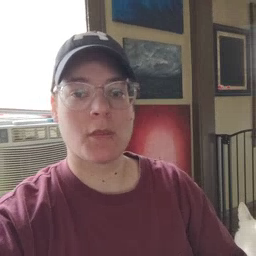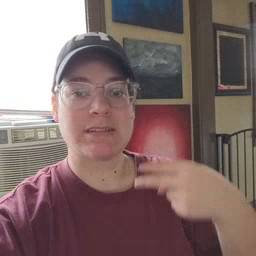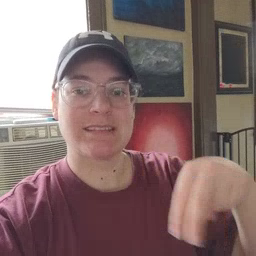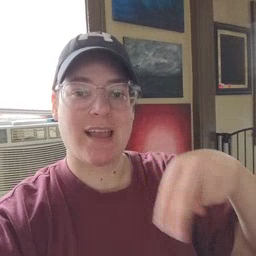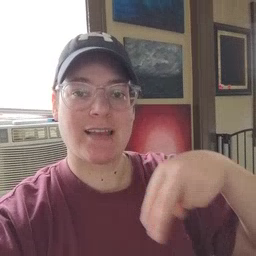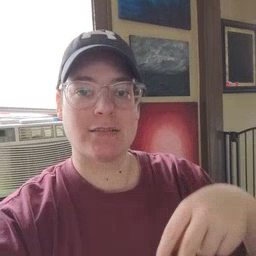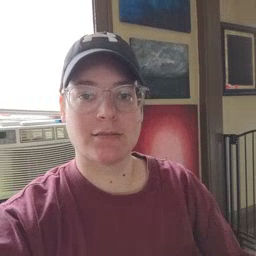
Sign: dance